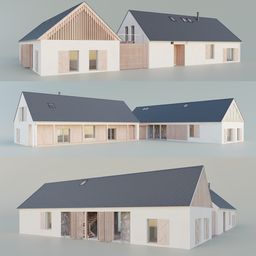
Label: architecture